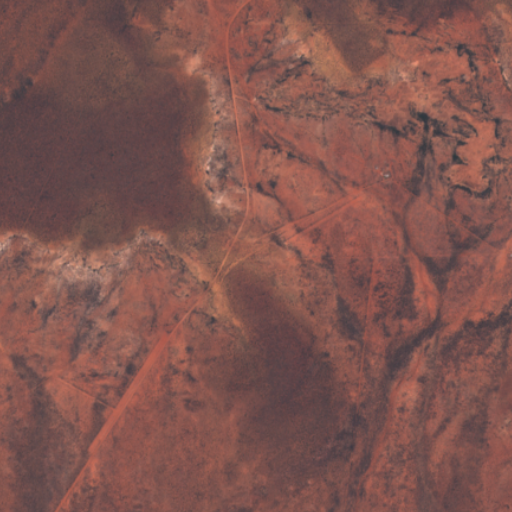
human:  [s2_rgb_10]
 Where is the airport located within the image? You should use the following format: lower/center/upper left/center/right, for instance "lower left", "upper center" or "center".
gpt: The airport is located in the center right of the image.
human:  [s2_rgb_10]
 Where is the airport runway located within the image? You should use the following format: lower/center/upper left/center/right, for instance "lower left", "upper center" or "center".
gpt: The airport runway is located in the lower left of the image.
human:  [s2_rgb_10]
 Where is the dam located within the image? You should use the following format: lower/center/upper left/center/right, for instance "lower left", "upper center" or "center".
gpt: The dam is located in the upper right of the image.
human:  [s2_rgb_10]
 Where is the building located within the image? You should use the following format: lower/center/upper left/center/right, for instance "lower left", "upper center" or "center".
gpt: The building is located in the upper right of the image.
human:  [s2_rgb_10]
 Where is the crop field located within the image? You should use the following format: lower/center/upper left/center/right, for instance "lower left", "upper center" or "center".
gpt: There is no crop field in the image.